Field crop: maize
Growth stage: 2
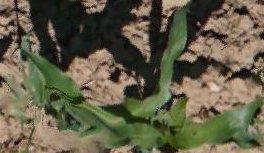
Species: maize